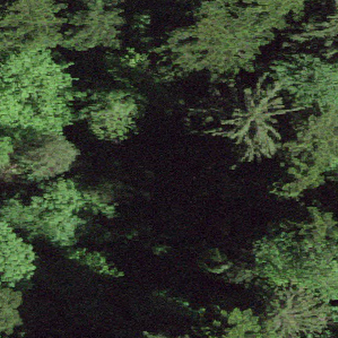
Label: other